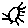
Label: sun